Here is a 2-D grayscale rendering of raw bearing vibration samples (signal-to-image). Classify the bearing condition as one of: normal, inner_race, outer_race, ball.
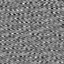
Answer: outer_race